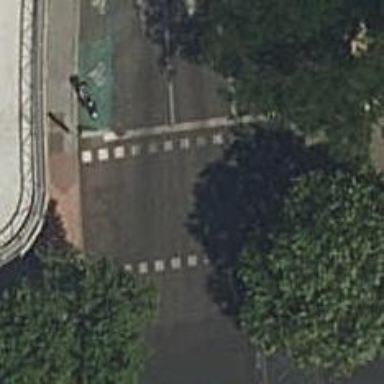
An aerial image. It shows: Zebra crossing with traffic signals. The crossing is marked by traffic lights.